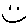
Label: smiley face